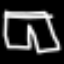
Label: pants